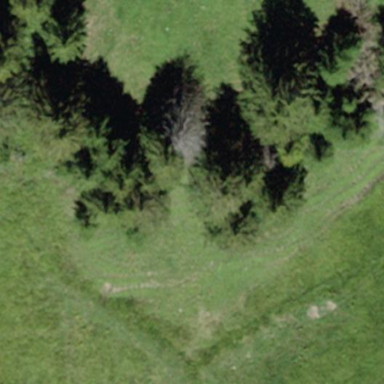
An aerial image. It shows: Forest area.